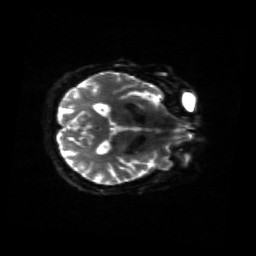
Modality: sbref
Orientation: axial
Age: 69
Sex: male
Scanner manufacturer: siemens
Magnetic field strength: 3 T
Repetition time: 4.71 s
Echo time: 0.0906 s